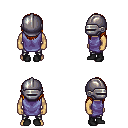
a pixel art fantasy rpg character, male body template, human, tanned skin, chain tabard jacket, metal pants, dark blonde long hairstyle, metal helm, black shoes, four views (front, back, left, right), 2x2 character sprite sheet, small pixel art, hard edges, no anti-aliasing